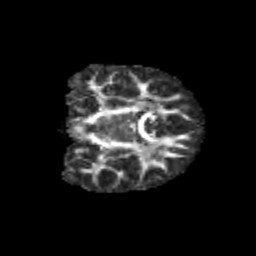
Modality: FA
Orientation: coronal
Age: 9
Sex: female
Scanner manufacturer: siemens
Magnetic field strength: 3 T
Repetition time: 3.8 s
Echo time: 0.07 s